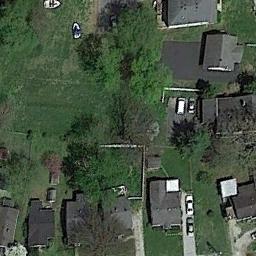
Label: medium_residential